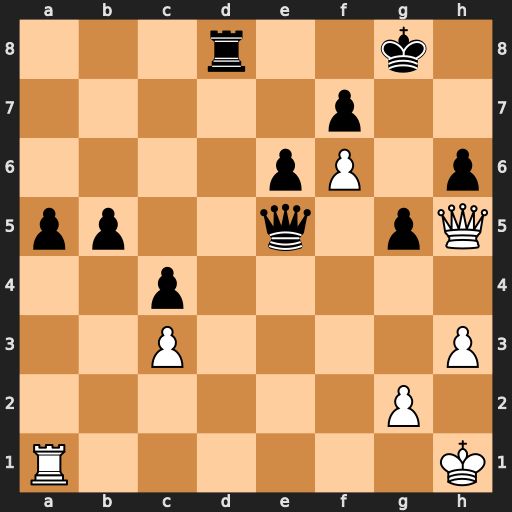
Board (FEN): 3r2k1/5p2/4pP1p/pp2q1pQ/2p5/2P4P/6P1/R6K
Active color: w
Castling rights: -
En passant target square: -
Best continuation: Qxh6 Qxf6 Qxf6